Question: I am trying to host a sql server on azure to communicate with a node app. I have gone through the process of creating the database server and the database itself successfully. Now, I would like to edit my database structure. From what I have found <URL>, has instructed me to find the online db management software by clicking a "manage" button on the page that displays my db. However, when I navigate to the proper page, there is no "manage" to click. I have tried accessing it in Safari, Chrome, and IE on a Windows 7 VM but nothing has worked. My exact question is: with all things considered, how do I design my database from the azure portal?
Image as proof:

I'd really appreciate any help with this,
-Alex
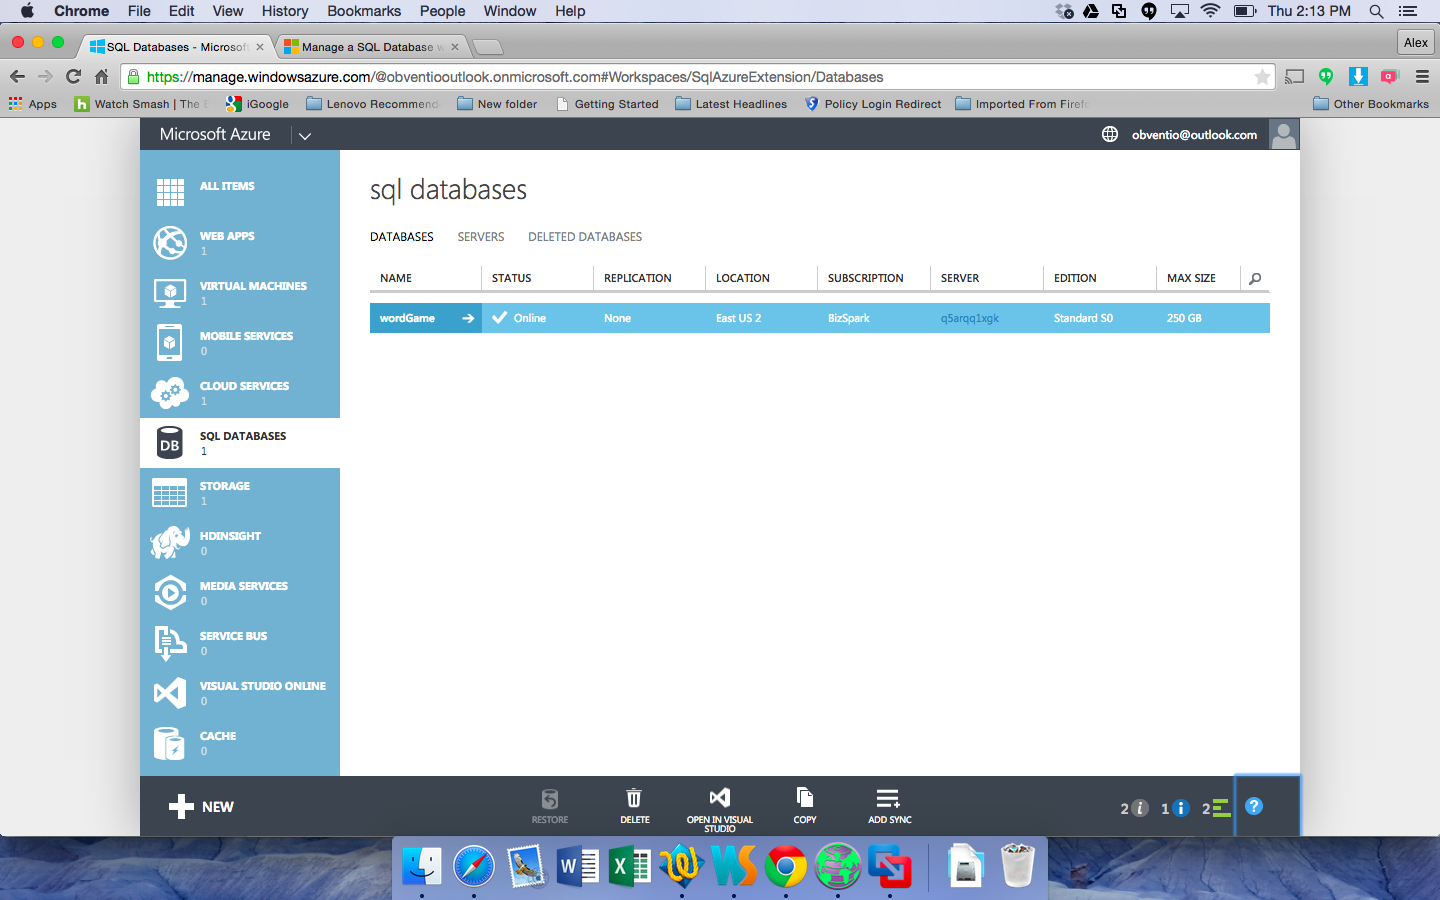
Answer: Did you create a V12 Database?
The manage button that links you to the Azure SQL Database Management Portal (<URL> is not supported by a V12 Azure SQL Databases.
For more info, take a look at the Limitations section of this article:
<URL>
---
Microsoft recommends Visual Studio 2013 Community Edition ( A Full Featured IDE - FREE! ).
Download link here: <URL>
you can run this inside your windows 7 VM
In visual studio 2013, you'll have about the same capabilities as the old Azure SQL Database Management Portal.